Aerial crown-view tile of a tropical tree (Barro Colorado Island, Panama), acquired 20250915:
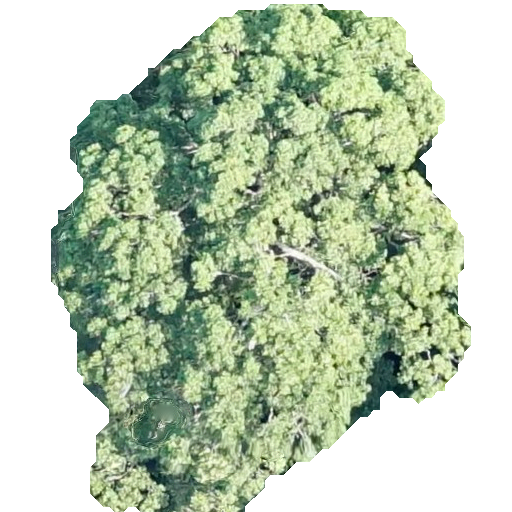
Species: Ocotea leptobotra
GBIF accepted scientific name: Ocotea leptobotra
Crown area: 227.421 m²